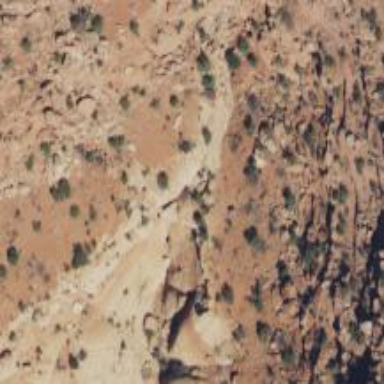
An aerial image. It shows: Craggy cliff ideal for climbing.